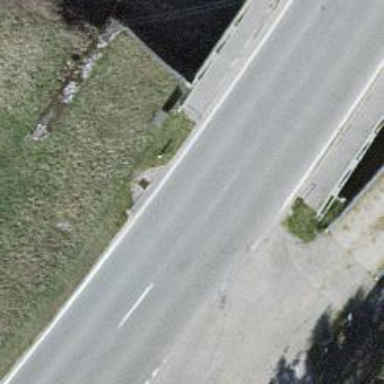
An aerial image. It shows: Secondary road with bridge.